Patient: sex F, age 56
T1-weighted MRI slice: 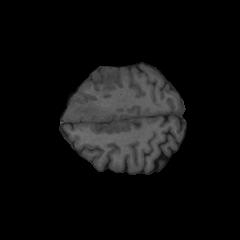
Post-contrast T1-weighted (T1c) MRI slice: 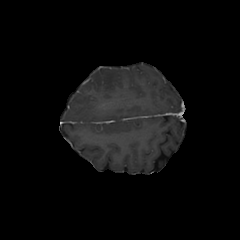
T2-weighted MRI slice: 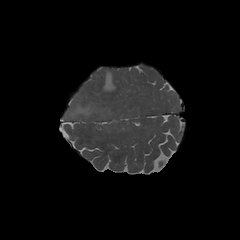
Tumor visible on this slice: yes
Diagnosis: Glioblastoma, IDH-wildtype
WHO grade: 4